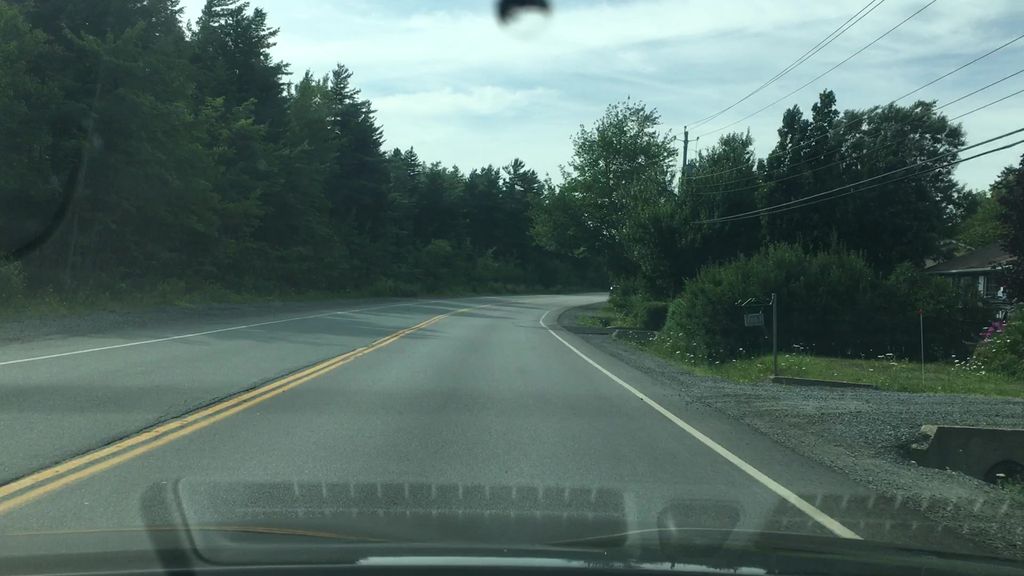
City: halifax